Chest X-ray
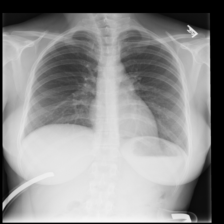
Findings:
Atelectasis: negative
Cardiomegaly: negative
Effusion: negative
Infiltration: negative
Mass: negative
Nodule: negative
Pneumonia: negative
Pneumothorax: negative
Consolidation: negative
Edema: negative
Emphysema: negative
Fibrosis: negative
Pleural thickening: negative
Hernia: negative